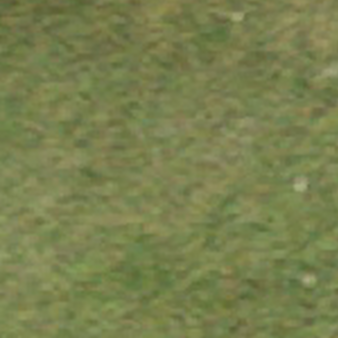
Label: other